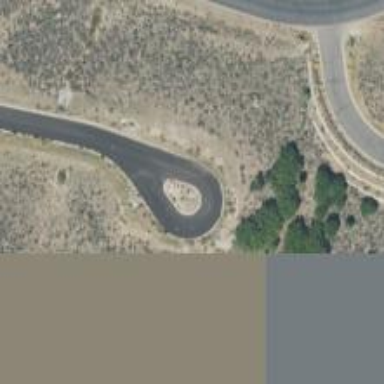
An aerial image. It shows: Turning loop on the road.